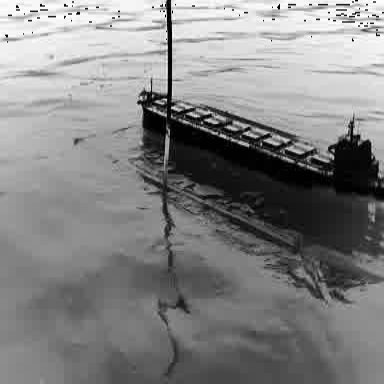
There is a liner in the infrared image.